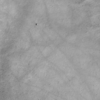
Label: not_dusty